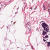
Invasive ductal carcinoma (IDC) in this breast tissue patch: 0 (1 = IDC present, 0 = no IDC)